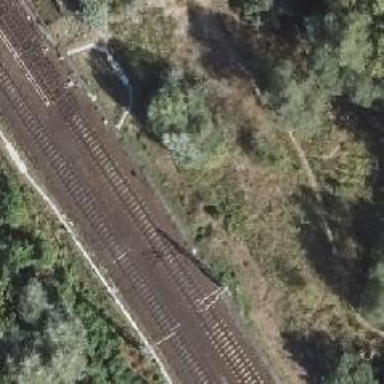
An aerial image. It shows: Railway signal.